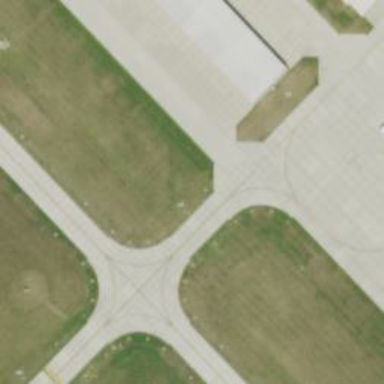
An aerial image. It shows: View of taxiway at the airport.